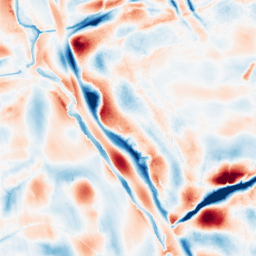
Category: wavelet
Decomposition family: wavelet_biorthogonal
Decomposition parameters: wavelet: bior5.5
level: 5
Upsampling method: bicubic
Upsampling parameters: scale: 2
Upsampling scale: 2